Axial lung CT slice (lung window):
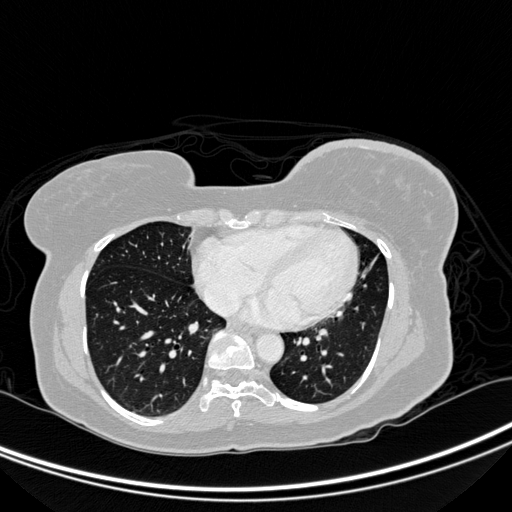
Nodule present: no